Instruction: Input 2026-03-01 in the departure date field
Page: home
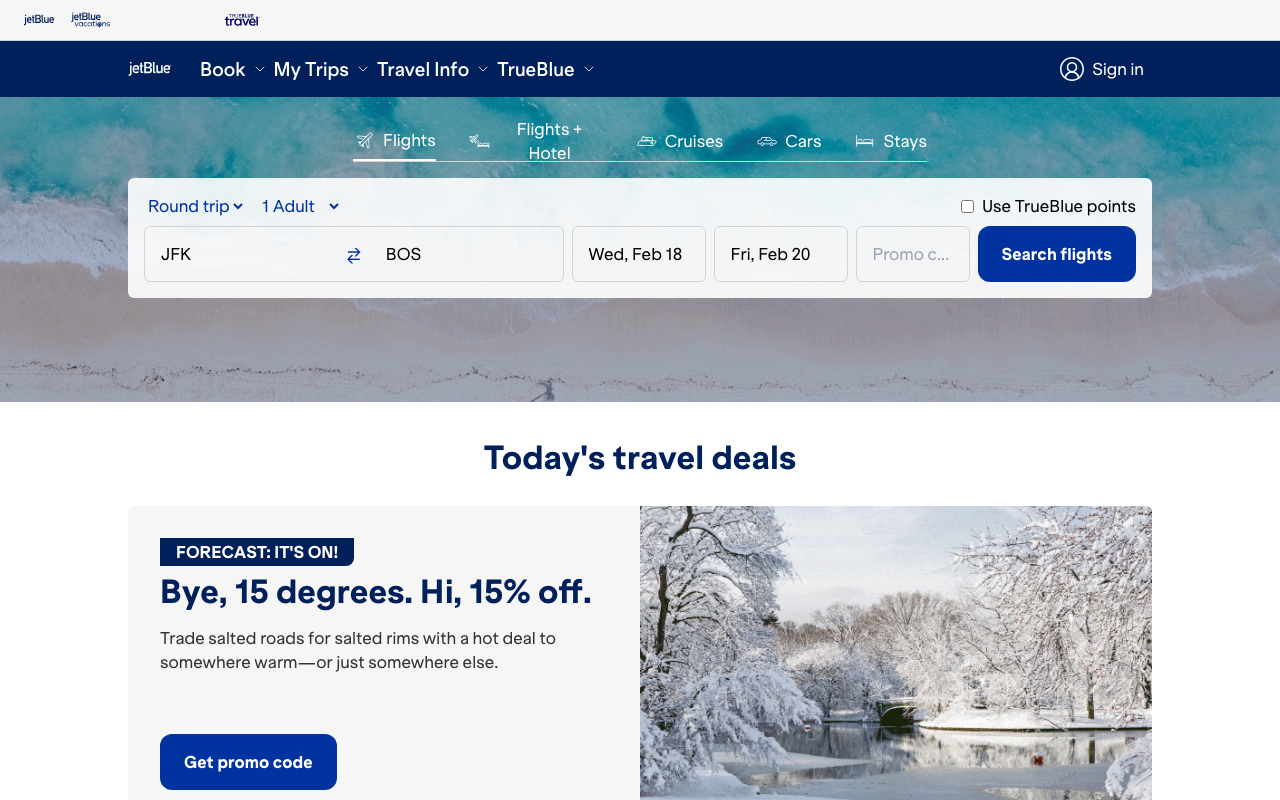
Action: type